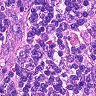
Metastatic tissue present: no